Question: I have a WPF application I am developing, that allows the user to switch the current theme. I figured out how to <URL>... but it appears that the background of the application isn't affected by the theme:

(I blended three pictures together to conserve space)
How can I fix this? It clearly shows <URL> that the background is supposed to change...
Here's the code I'm using:
'MainWindow.xaml':
'''
<Window x:Class="GDE.MainWindow"
xmlns="http://schemas.microsoft.com/winfx/2006/xaml/presentation"
xmlns:x="http://schemas.microsoft.com/winfx/2006/xaml"
Title="MainWindow" Height="350" Width="525" MinWidth="525" MinHeight="350">
<Grid>
....
</Grid>
</Window>
'''
'App.xaml':
'''
<Application x:Class="GDE.App"
xmlns="http://schemas.microsoft.com/winfx/2006/xaml/presentation"
xmlns:x="http://schemas.microsoft.com/winfx/2006/xaml"
StartupUri="MainWindow.xaml">
<Application.Resources>
<ResourceDictionary>
<ResourceDictionary.MergedDictionaries>
<ResourceDictionary x:Name="ThemeDictionary">
<ResourceDictionary.MergedDictionaries>
<ResourceDictionary Source="/Themes/ExpressionDark.xaml"/>
</ResourceDictionary.MergedDictionaries>
</ResourceDictionary>
</ResourceDictionary.MergedDictionaries>
</ResourceDictionary>
</Application.Resources>
</Application>
'''
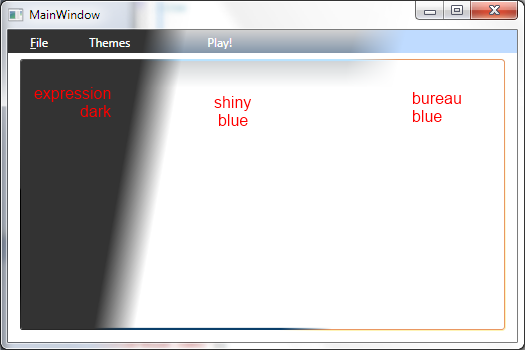
Answer: The themes define a background but you need to set it up yourself since it is not being referenced anywhere within the theme:
'''
Background="{DynamicResource WindowBackgroundBrush}"
'''
Why? I'd assume because styles are not automatically applied to derived classes, so if a style with the'TargetType' 'Window' is set up that would also need to be set explicity since normally you use a subclass of 'Window', e.g. 'MainWindow'.